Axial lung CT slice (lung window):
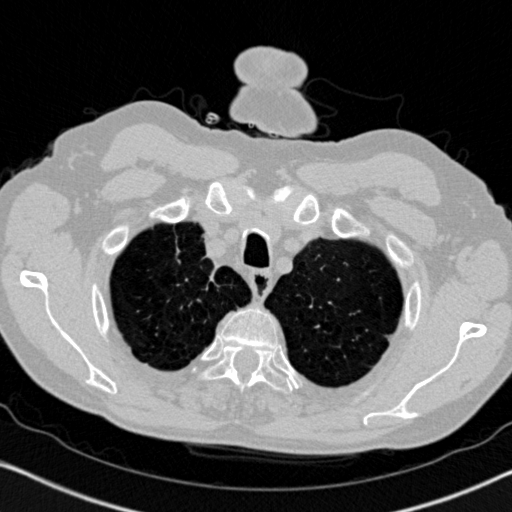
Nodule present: no